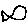
Label: fish